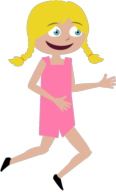
smile run girl